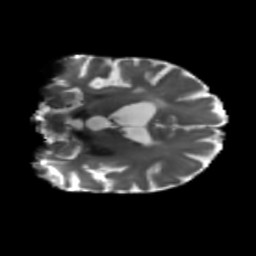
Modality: T2w
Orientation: coronal
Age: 63
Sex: female
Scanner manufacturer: siemens
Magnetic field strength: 3 T
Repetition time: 5.47 s
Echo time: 0.0854 s